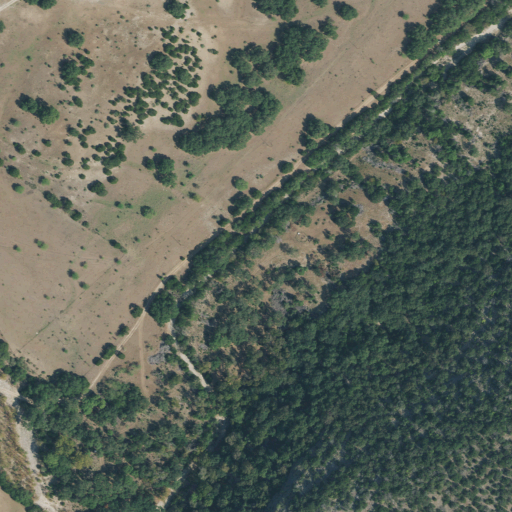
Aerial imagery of valley in Texas named Tean Hollow containing shrub and evergreen forest